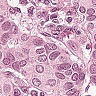
Metastatic tissue present: yes